Field crop: tomato
Growth stage: 1
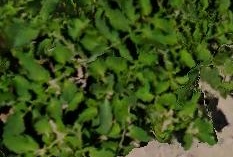
Species: tomato